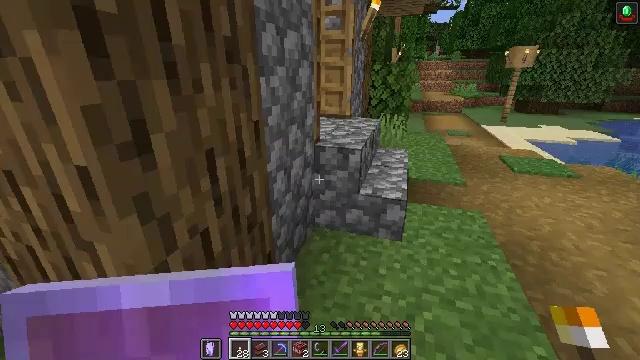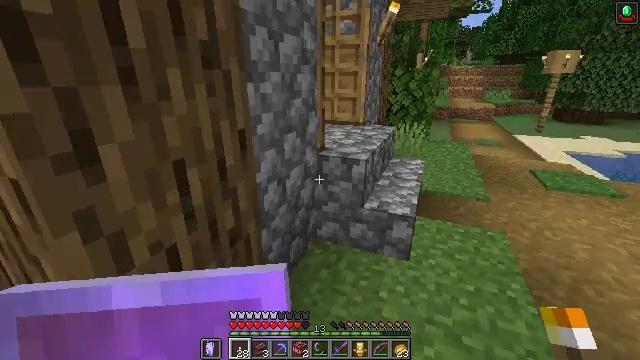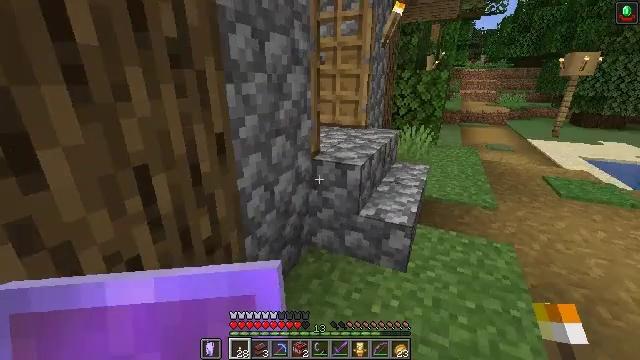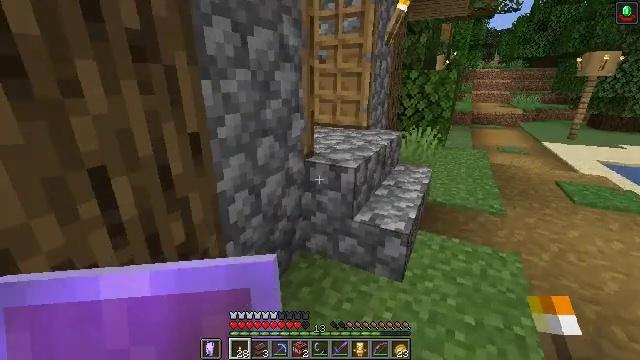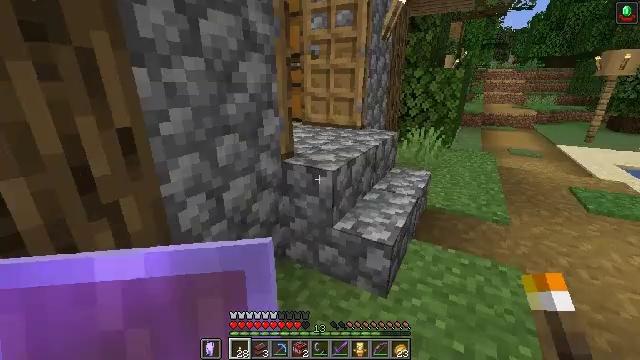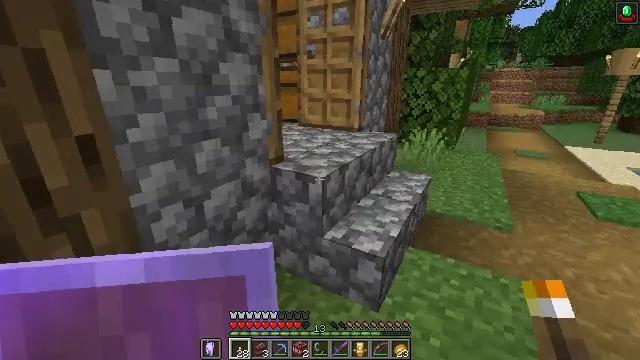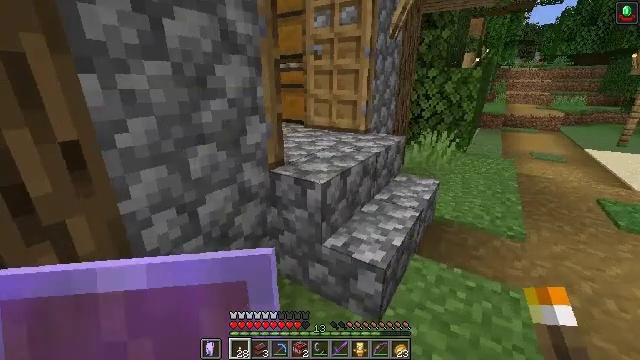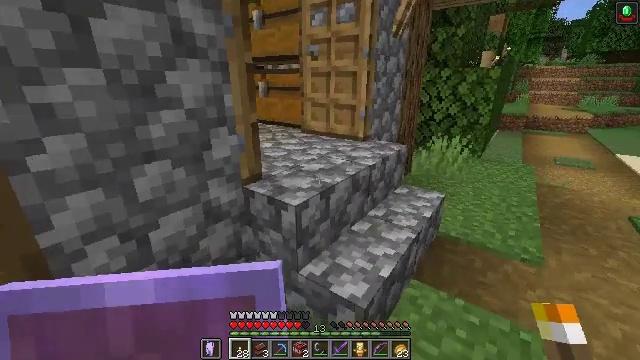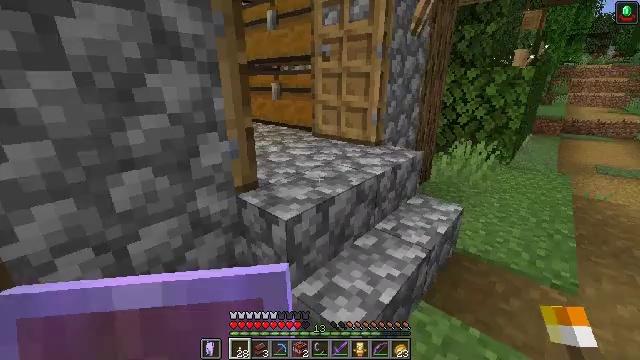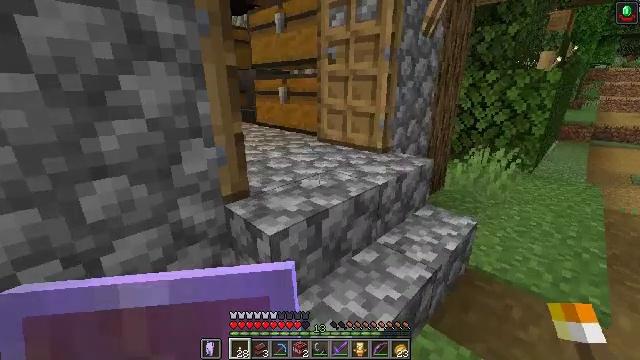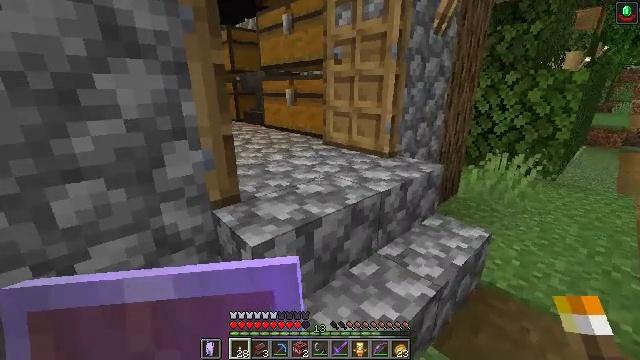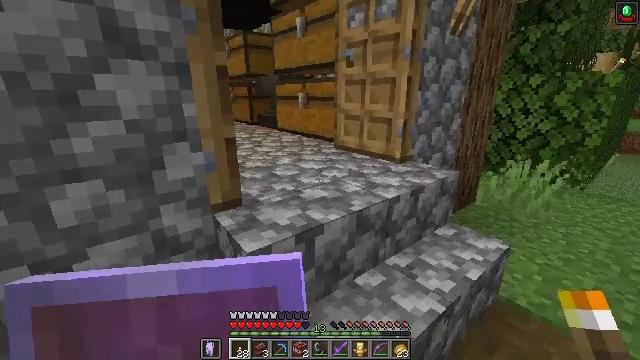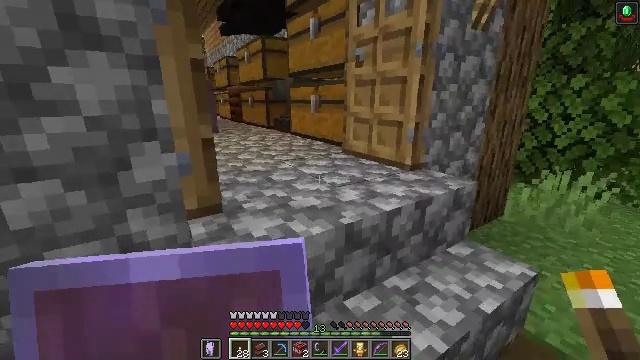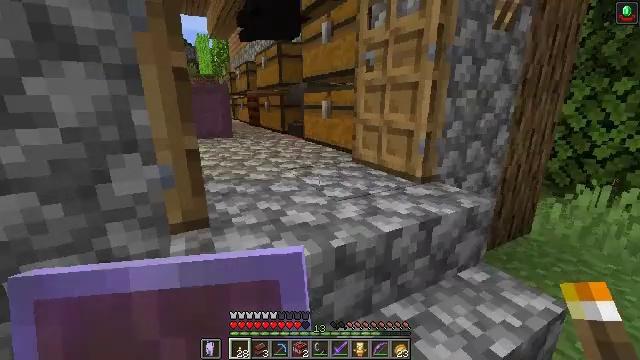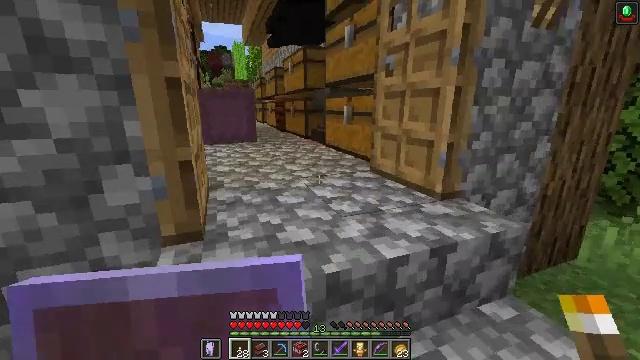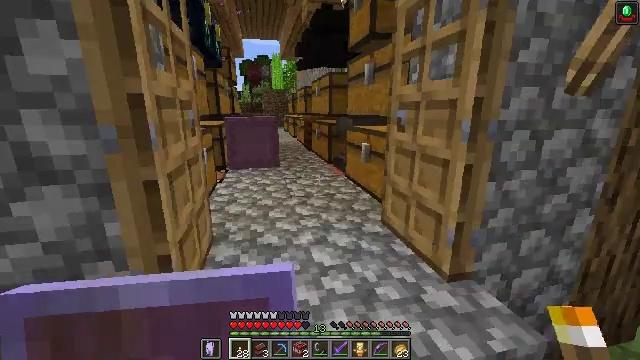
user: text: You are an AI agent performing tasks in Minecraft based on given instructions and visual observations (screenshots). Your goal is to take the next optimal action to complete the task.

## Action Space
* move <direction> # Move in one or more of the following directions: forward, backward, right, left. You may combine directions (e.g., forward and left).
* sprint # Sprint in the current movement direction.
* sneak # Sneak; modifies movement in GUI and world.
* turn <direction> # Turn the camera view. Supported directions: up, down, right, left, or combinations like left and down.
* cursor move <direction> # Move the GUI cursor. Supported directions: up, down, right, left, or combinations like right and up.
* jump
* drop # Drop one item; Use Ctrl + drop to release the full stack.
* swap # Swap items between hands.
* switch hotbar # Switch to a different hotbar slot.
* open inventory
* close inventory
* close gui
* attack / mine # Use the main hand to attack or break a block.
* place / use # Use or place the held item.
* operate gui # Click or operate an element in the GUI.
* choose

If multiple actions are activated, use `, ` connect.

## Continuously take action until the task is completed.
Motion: motion action
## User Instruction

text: Combine materials to craft a netherite ingot.
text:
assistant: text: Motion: move forward and move right, turn left and up
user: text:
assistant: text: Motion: move forward and move right, turn left
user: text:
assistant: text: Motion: move forward and move right, turn left
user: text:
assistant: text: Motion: move forward and move right, turn left
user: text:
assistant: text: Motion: move forward and move right, turn left
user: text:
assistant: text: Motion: move forward and move right, turn left
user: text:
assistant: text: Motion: move forward and move right, turn left
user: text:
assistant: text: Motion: move forward and move right, turn left
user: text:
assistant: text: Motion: move forward and move right, turn left
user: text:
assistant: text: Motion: move forward and move right, turn left
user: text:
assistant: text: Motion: move forward and move right, turn left
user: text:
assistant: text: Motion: move forward and move right, turn left and up
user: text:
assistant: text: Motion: move forward and move right, turn left
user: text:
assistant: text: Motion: move forward and move right, turn left
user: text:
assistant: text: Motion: move forward and move right, turn left and up
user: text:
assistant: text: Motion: move forward, turn left and up
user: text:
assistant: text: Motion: move forward, turn left
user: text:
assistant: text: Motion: move forward
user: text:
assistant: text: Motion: move forward
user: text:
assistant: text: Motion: move forward
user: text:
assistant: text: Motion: move forward
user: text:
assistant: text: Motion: move forward
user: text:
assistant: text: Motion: move forward
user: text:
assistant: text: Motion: move forward
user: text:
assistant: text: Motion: move forward
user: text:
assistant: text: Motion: move forward
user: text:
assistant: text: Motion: move forward
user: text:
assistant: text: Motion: move forward and move right, turn left
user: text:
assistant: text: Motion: move forward and move right, turn left
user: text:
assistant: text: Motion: move forward and move right, turn left